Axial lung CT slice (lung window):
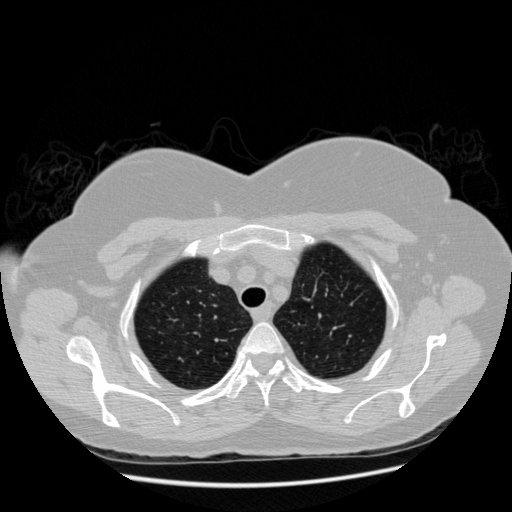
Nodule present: no